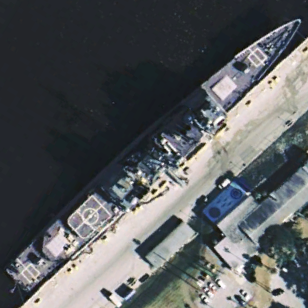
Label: cruiser